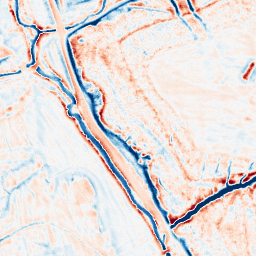
Category: edge_preserving
Decomposition family: bilateral
Decomposition parameters: d: 15
sigma_color: 100
sigma_space: 150
Upsampling method: sinc_hamming
Upsampling parameters: scale: 2
kernel_size: 8
Upsampling scale: 2